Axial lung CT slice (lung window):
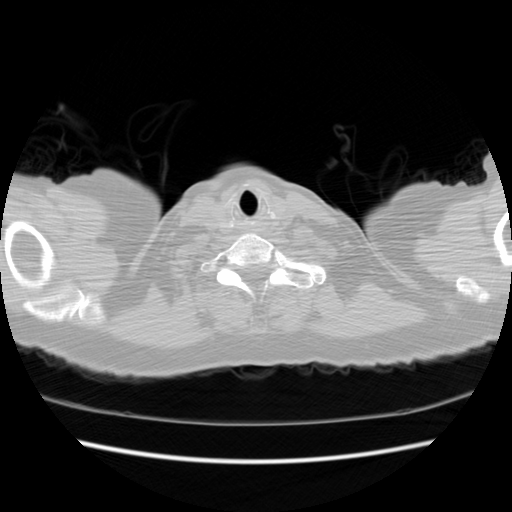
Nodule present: no